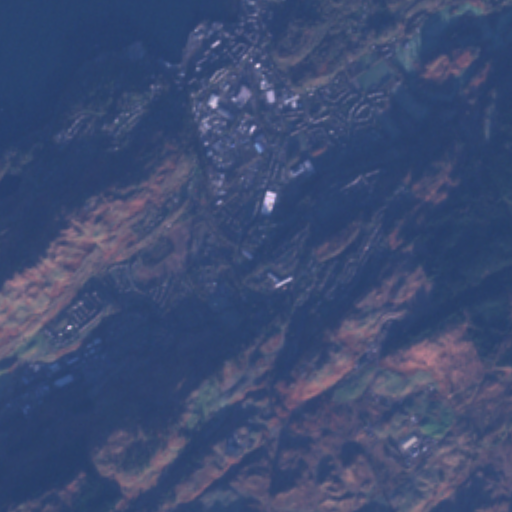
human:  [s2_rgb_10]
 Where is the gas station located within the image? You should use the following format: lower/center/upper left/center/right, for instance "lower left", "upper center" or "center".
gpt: The gas station is located in the upper center of the image.
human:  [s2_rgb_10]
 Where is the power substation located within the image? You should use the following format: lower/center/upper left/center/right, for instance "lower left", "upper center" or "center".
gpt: The power substation is located in the lower center of the image.
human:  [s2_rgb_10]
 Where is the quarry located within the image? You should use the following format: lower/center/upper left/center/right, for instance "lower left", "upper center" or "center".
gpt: The quarry is located in the lower right of the image.
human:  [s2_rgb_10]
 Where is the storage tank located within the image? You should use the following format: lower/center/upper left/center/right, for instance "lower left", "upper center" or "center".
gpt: The storage tank is located in the upper center of the image.
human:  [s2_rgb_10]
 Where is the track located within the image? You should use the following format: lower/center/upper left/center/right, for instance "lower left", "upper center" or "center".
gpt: There is no track in the image.